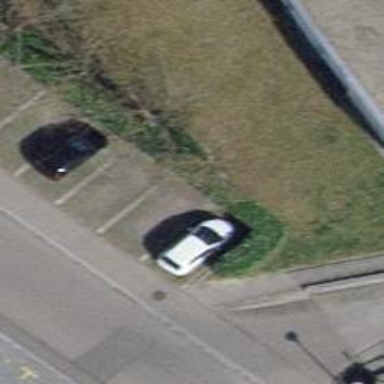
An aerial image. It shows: Car-sharing service available at this location.